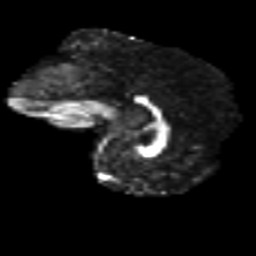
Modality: FA
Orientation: sagittal
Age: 32
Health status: ill
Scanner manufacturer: philips
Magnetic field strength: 3 T
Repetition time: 9 s
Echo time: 0.127 s